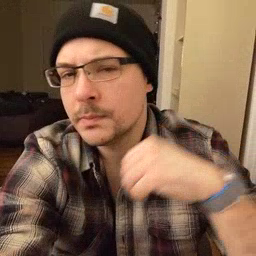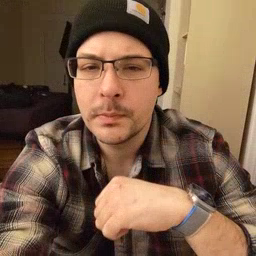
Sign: noisy